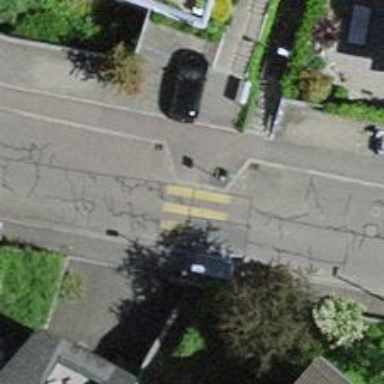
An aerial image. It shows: Uncontrolled zebra crossing on the road.